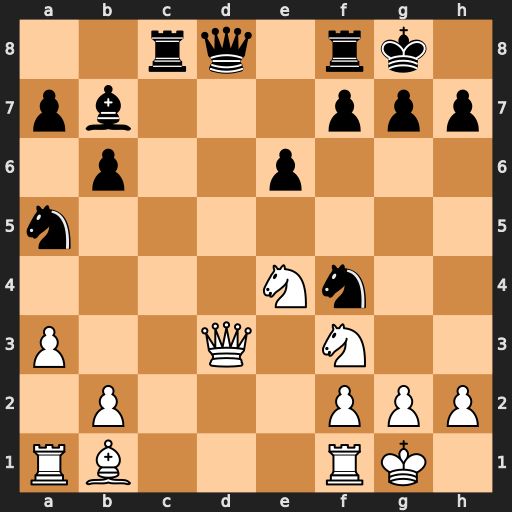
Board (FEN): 2rq1rk1/pb3ppp/1p2p3/n7/4Nn2/P2Q1N2/1P3PPP/RB3RK1
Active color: w
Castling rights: -
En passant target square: -
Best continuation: Nf6+ Kh8 Qxh7#